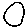
Label: circle